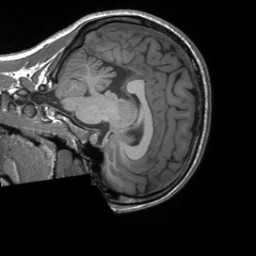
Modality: T1w
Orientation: sagittal